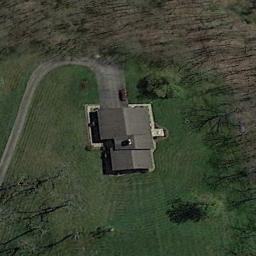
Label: sparse_residential